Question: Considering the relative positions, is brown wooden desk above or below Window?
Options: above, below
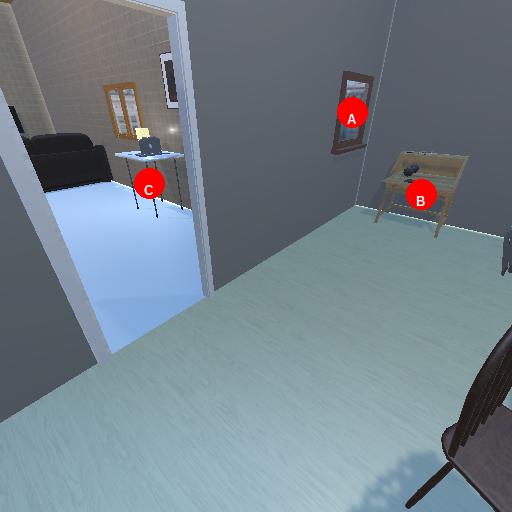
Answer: above